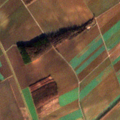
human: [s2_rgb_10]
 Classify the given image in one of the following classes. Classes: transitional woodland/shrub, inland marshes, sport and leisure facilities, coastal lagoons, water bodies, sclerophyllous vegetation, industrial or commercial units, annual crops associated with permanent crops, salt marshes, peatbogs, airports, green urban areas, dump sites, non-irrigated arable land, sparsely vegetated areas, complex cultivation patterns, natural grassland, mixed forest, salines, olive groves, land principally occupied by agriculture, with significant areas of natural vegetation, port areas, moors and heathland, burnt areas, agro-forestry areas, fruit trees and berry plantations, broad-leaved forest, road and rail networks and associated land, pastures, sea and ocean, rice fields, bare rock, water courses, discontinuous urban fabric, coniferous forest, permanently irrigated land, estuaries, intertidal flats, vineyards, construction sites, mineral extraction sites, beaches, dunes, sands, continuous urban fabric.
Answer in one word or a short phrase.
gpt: non-irrigated arable land